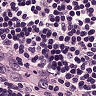
Metastatic tissue present: no